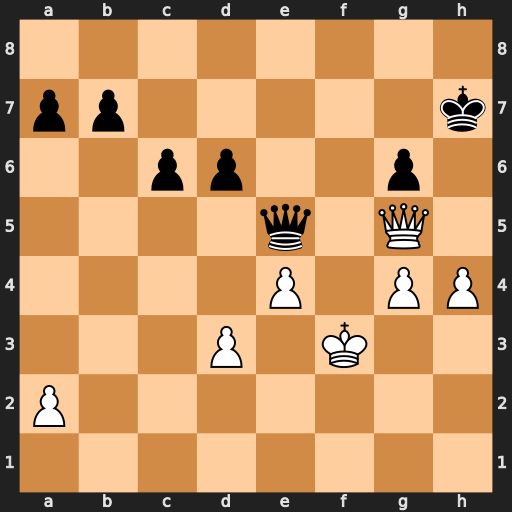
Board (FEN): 8/pp5k/2pp2p1/4q1Q1/4P1PP/3P1K2/P7/8
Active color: w
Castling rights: -
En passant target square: -
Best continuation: Qxe5 dxe5 d4